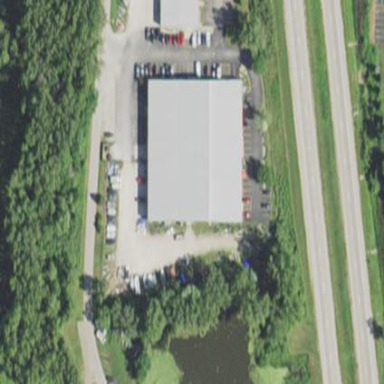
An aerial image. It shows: Commercial building.